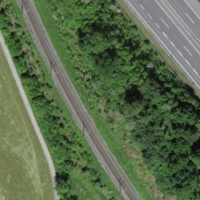
EUNIS habitat code: 57
Species observed at this site:
Cardamine pratensis